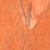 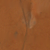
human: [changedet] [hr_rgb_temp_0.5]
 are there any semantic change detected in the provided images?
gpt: No change occurred.